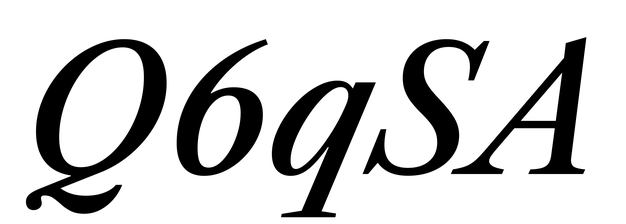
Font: LibreCaslonText-Italic_Medium_Italic